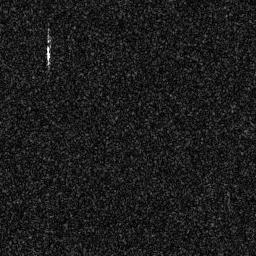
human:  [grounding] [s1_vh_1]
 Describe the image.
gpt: In the satellite image, there is  <ref>1 medium ship </ref> <box>[[14, 87, 28, 99, 0]]</box> located at bottom left.